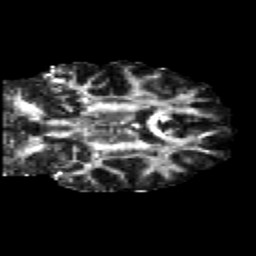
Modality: FA
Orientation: coronal
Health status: healthy
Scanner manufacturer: siemens
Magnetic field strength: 3 T
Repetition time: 12 s
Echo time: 0.092 s